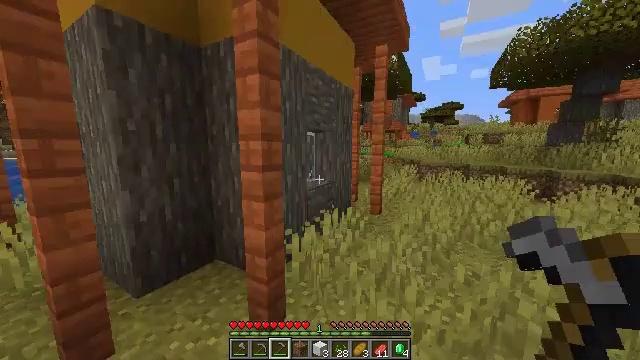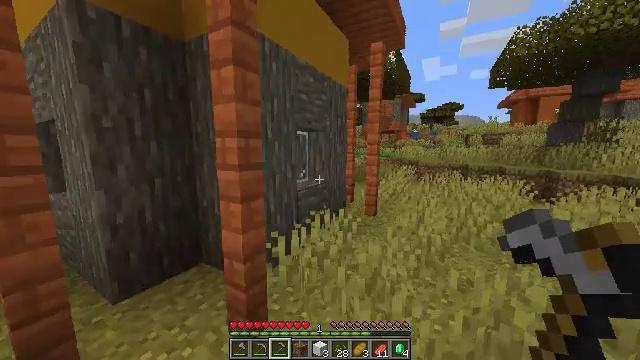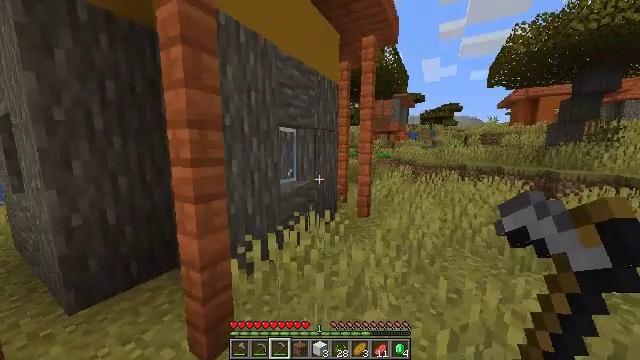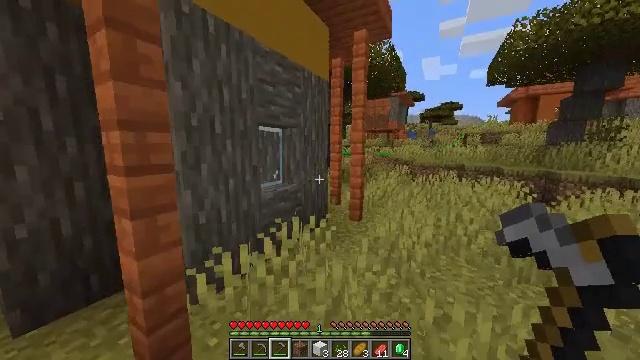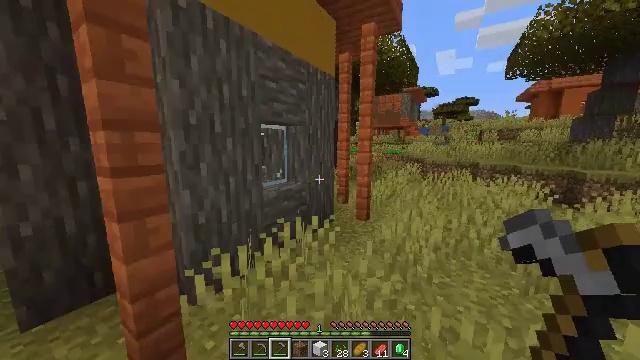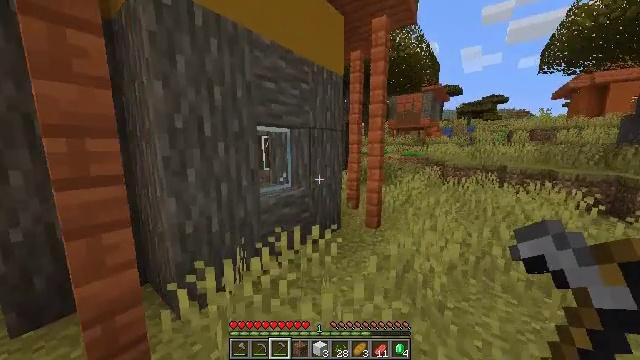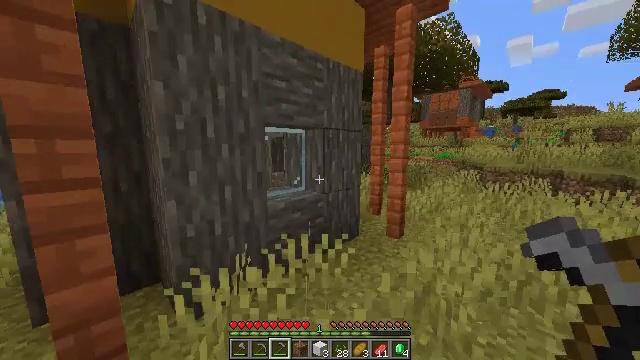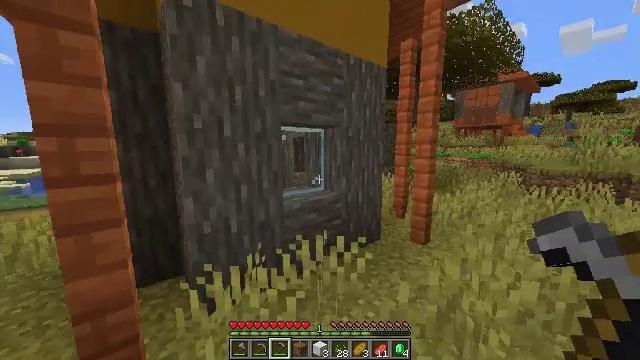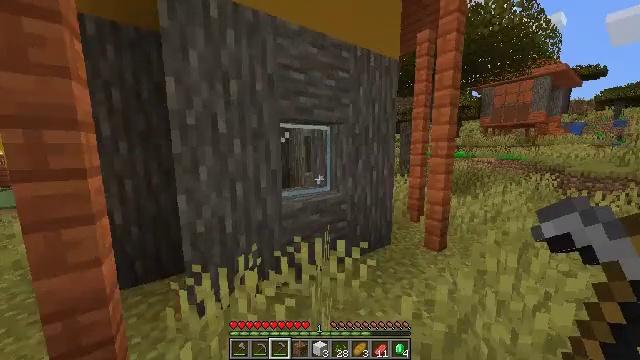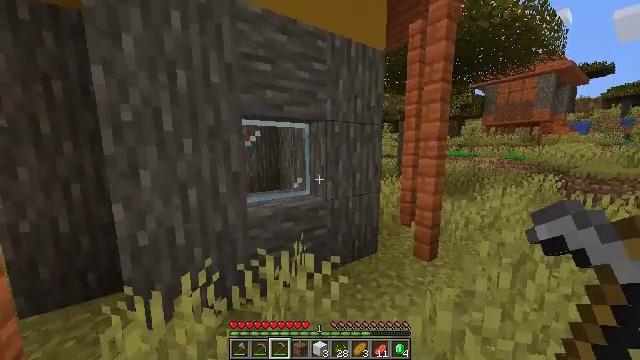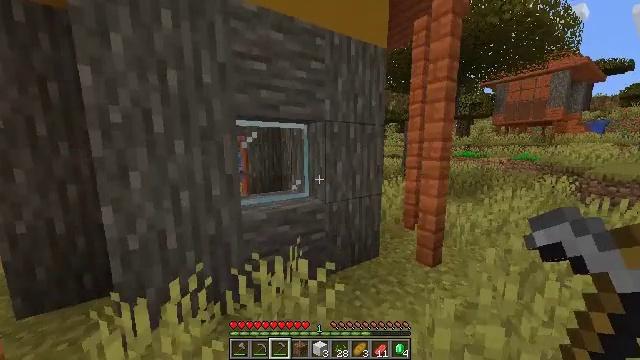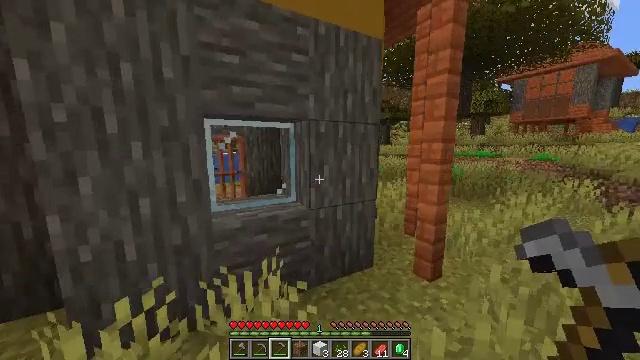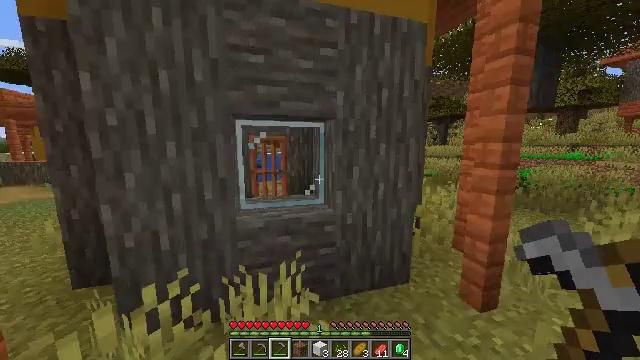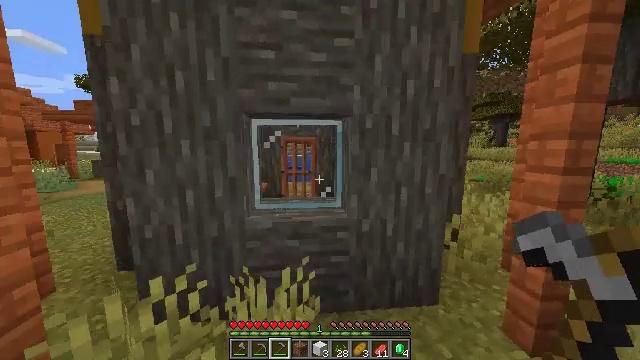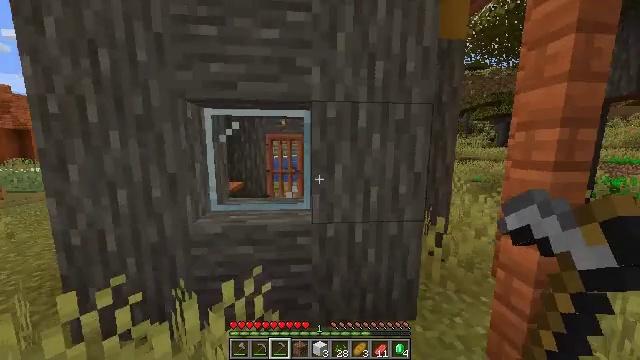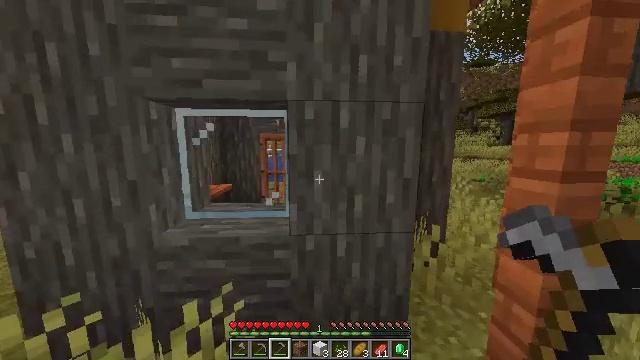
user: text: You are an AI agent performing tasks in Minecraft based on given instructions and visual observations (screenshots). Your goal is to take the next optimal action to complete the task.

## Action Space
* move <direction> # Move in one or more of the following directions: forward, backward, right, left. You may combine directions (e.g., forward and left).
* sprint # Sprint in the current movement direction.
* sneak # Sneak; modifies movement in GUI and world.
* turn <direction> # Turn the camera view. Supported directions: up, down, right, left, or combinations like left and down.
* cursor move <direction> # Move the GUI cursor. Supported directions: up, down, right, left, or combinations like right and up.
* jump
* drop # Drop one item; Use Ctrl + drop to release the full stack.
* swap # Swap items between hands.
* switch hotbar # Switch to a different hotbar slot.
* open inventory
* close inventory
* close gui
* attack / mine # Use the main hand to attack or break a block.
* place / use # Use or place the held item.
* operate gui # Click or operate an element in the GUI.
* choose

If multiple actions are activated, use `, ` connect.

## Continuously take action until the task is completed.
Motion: motion action
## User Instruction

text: Collect fragments by breaking the glass pane.
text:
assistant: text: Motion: move forward and move right, sprint
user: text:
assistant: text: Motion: move forward and move right, sprint
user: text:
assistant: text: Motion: move forward and move right, sprint
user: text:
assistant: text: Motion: move forward and move right, sprint, turn left
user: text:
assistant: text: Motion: move forward and move right, sprint, turn left
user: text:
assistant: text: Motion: move forward and move right, sprint, turn left
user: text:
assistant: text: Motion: move forward and move right, sprint, turn left
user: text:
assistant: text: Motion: move forward and move right, sprint, turn left
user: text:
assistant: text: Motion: move forward and move right, sprint
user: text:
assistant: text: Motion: move forward and move right, sprint, turn left
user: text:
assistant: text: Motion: move forward and move right, sprint, turn left
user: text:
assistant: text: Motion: move forward and move right, sprint, turn left
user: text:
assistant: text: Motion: move forward and move right, sprint, turn left
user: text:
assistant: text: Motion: move forward and move right, sprint
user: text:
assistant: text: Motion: move forward and move right, sprint
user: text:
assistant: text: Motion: move forward and move right, sprint, turn left and down
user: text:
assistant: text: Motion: move forward, sprint, turn left and down
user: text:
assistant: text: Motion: move forward, sprint, turn left and down
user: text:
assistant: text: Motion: move forward, sprint, turn down, attack / mine
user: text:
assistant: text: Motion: move forward, sprint, turn left and down, attack / mine
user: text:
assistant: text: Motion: move forward and move left, sprint, turn left and down, attack / mine
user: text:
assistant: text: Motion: move forward and move left, sprint, turn left, attack / mine
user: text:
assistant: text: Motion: move forward and move left, sprint, attack / mine
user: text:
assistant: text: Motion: move forward and move left, sprint, attack / mine
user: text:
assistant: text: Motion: move forward and move left, sprint, turn right, attack / mine
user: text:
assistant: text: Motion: move forward and move left, turn right and down, attack / mine
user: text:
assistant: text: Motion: turn right, attack / mine
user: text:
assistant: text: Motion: turn right, attack / mine
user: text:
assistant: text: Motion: turn right, attack / mine
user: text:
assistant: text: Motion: turn right, attack / mine